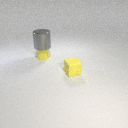
small yellow rubber cube to the right of small yellow rubber cylinder